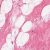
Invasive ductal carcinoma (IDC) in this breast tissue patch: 0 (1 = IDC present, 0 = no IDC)